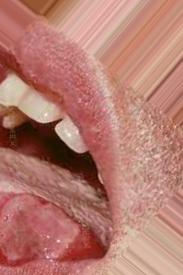
Condition: Mouth Ulcer